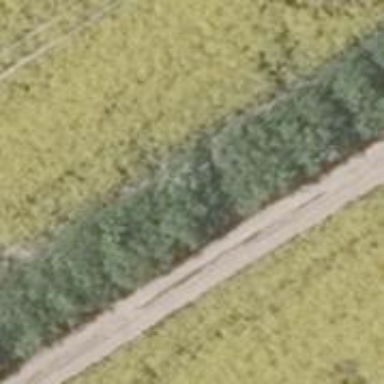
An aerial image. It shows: Track road with grade4 tracktype.